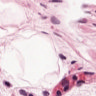
Metastatic tissue present: no